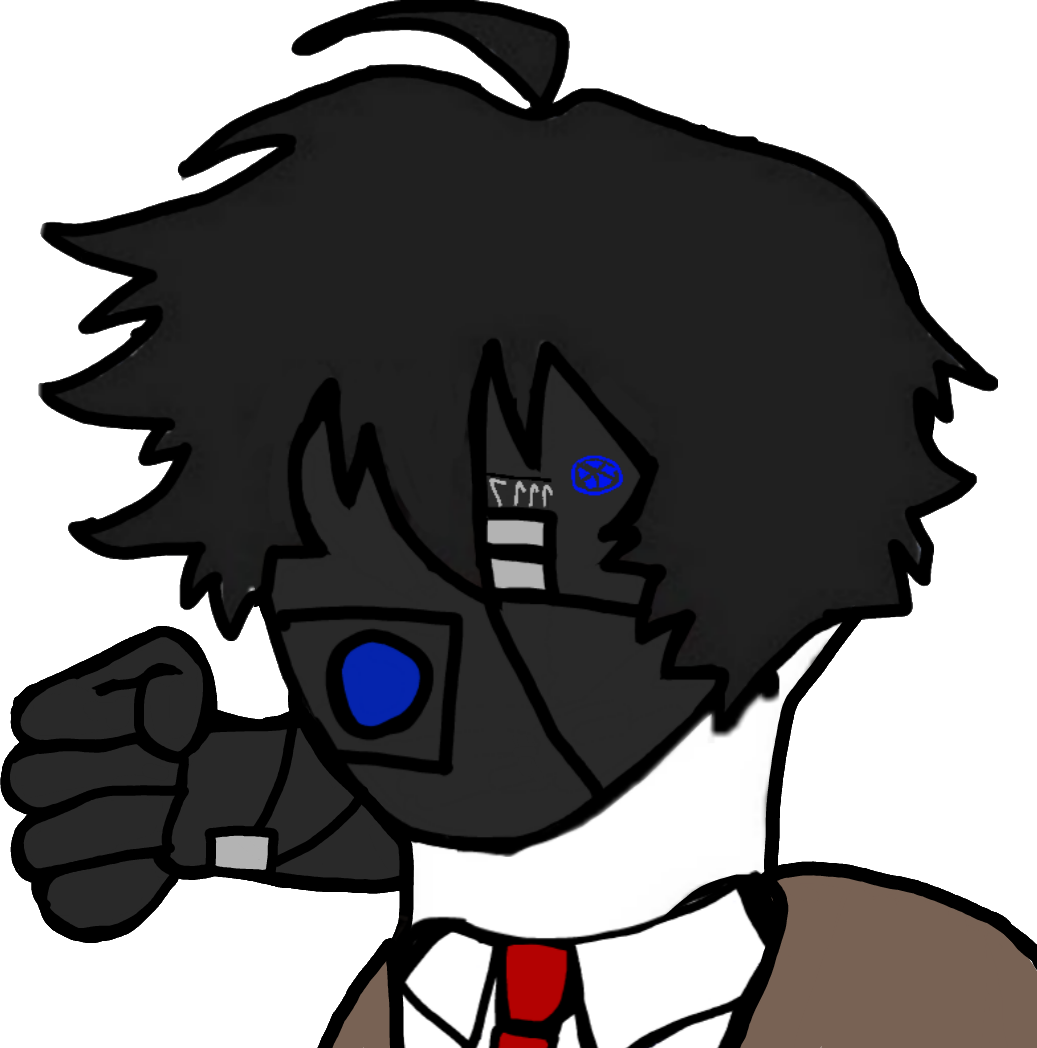
Label: 5_Twinkjak